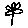
Label: flower